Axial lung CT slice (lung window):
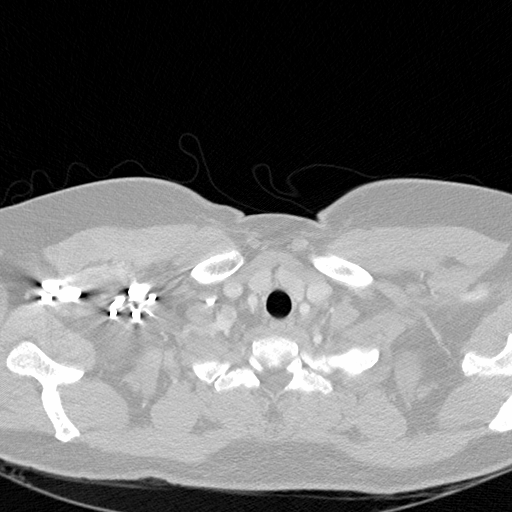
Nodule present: no